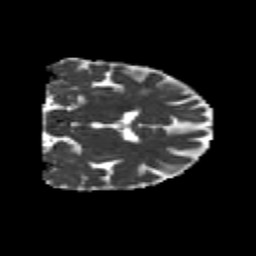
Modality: MD
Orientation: coronal
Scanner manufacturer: siemens
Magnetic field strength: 3 T
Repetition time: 6.8 s
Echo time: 0.093 s